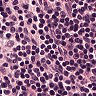
Metastatic tissue present: no